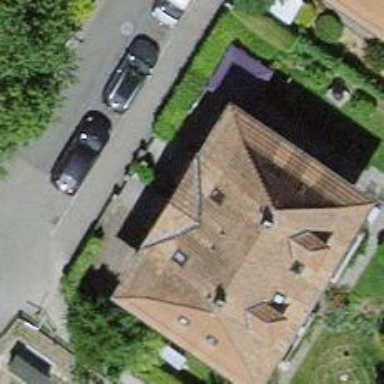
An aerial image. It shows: Semidetached house with hipped roof covered in maroon roof tiles.